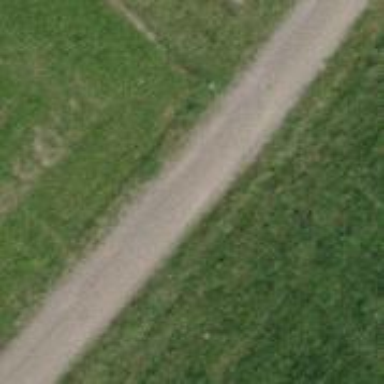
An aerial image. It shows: Compacted grade3 track suitable for agricultural vehicles.